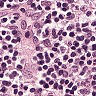
Metastatic tissue present: no